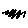
Label: zigzag